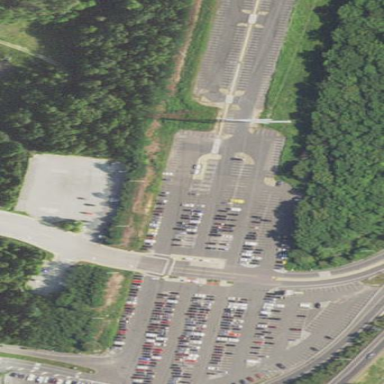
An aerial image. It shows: Parking area with park and ride facility.